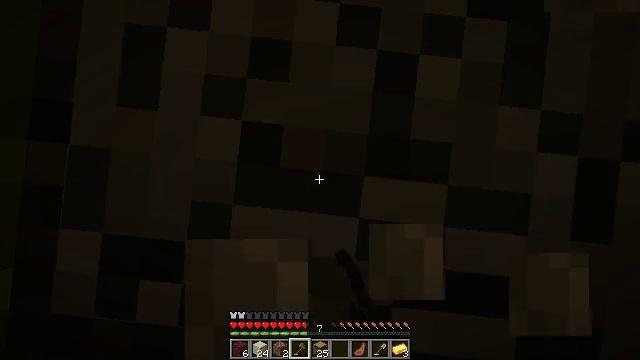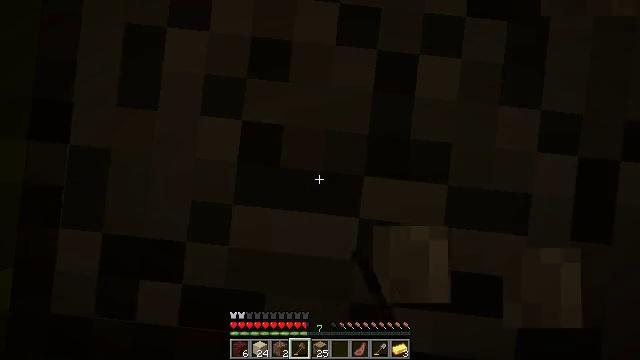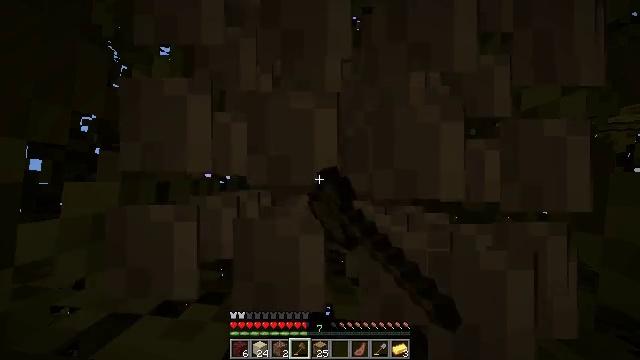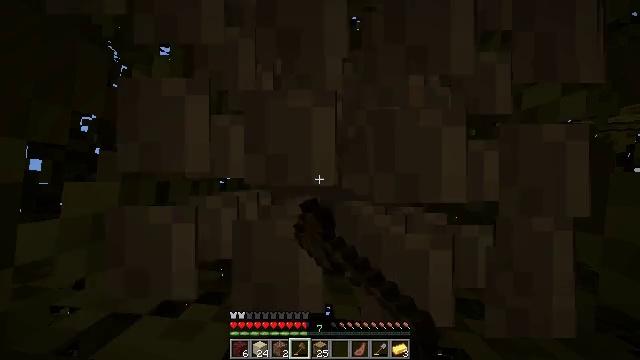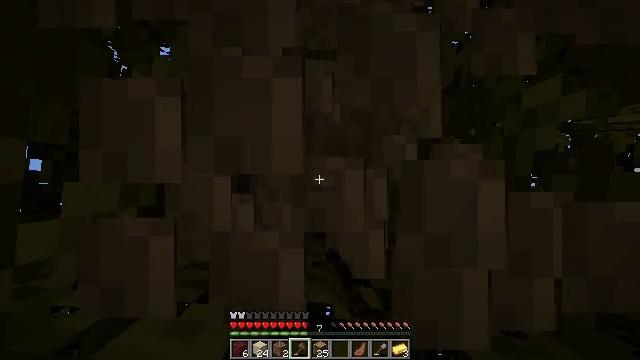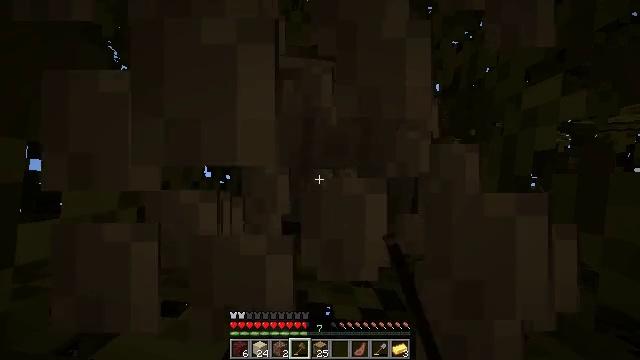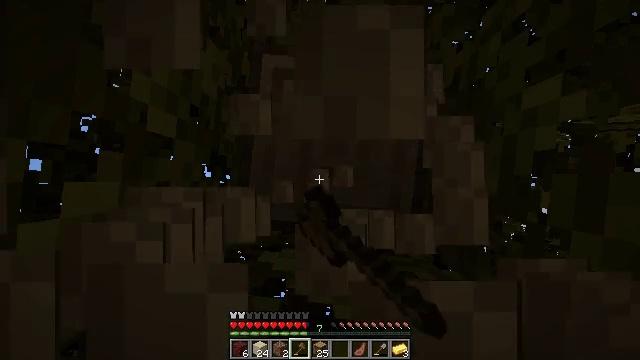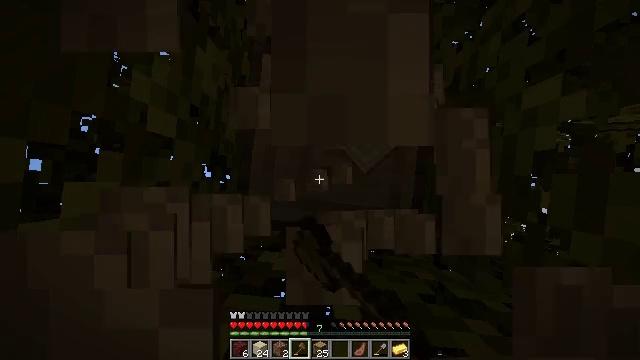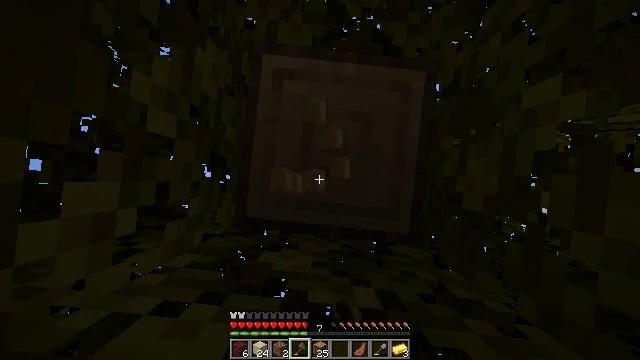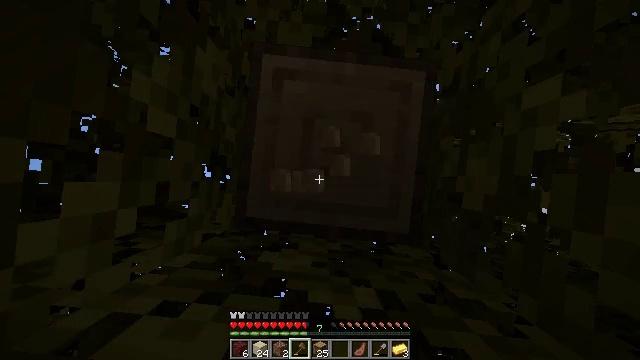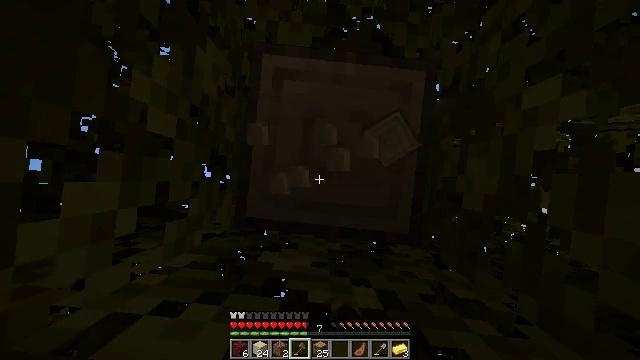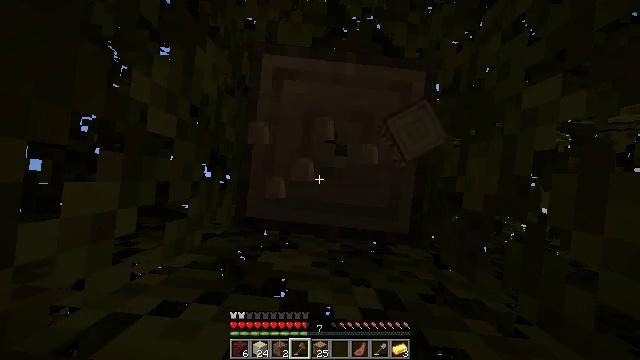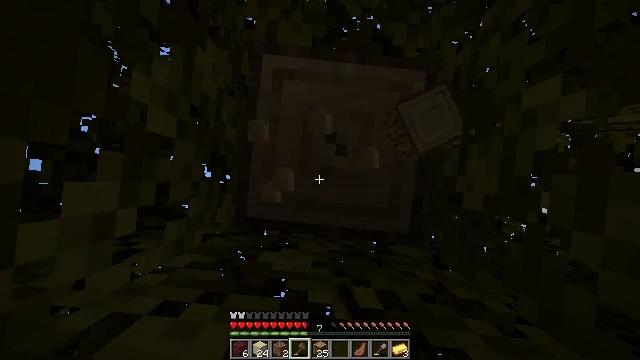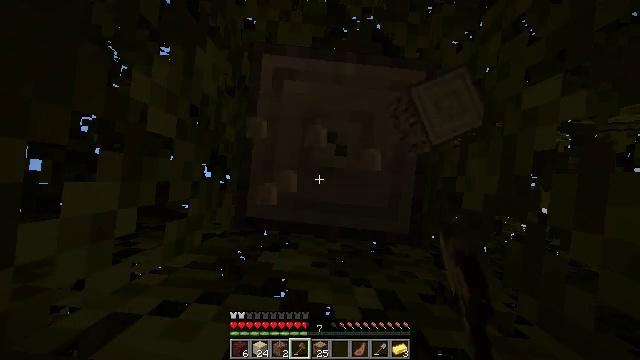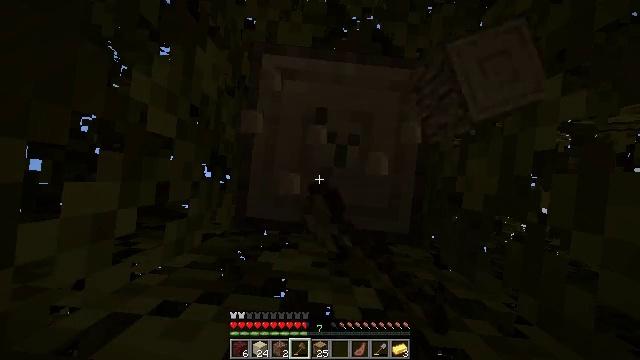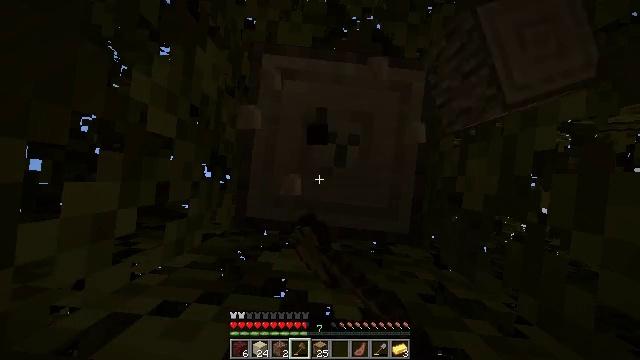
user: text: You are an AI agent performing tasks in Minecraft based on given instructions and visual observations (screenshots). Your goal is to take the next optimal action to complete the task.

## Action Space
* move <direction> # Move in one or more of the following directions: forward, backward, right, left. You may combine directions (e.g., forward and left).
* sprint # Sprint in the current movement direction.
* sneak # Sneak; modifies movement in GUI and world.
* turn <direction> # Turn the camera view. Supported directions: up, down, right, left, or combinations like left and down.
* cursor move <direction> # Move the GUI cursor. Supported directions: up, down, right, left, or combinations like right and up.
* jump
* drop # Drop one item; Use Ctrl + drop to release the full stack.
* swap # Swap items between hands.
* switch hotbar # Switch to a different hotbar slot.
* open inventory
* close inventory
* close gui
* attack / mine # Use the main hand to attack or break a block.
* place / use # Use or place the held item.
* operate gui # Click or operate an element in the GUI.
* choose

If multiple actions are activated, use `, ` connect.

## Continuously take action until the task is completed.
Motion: motion action
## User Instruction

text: Break the tree to get oak logs.
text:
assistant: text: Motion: attack / mine
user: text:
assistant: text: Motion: attack / mine
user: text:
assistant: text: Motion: attack / mine
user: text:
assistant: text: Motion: attack / mine
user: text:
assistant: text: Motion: attack / mine
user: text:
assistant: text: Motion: attack / mine
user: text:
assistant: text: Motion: attack / mine
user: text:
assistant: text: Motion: attack / mine
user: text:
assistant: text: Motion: attack / mine
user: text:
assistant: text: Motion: attack / mine
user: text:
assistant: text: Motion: attack / mine
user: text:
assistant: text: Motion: attack / mine
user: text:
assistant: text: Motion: attack / mine
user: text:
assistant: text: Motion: attack / mine
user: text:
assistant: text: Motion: attack / mine
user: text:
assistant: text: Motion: attack / mine
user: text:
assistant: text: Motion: attack / mine
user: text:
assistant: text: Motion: attack / mine
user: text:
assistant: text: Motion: attack / mine
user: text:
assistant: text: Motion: attack / mine
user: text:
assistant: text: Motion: attack / mine
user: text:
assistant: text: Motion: attack / mine
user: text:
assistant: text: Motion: attack / mine
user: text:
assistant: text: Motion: attack / mine
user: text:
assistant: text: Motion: move right, attack / mine
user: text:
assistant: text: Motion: move right, attack / mine
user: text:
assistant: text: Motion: attack / mine
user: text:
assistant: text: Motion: attack / mine
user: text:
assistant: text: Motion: turn left, attack / mine
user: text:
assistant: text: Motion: turn left, attack / mine